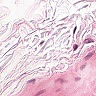
Metastatic tissue present: no